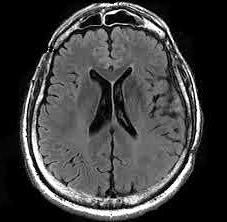
Label: notumor